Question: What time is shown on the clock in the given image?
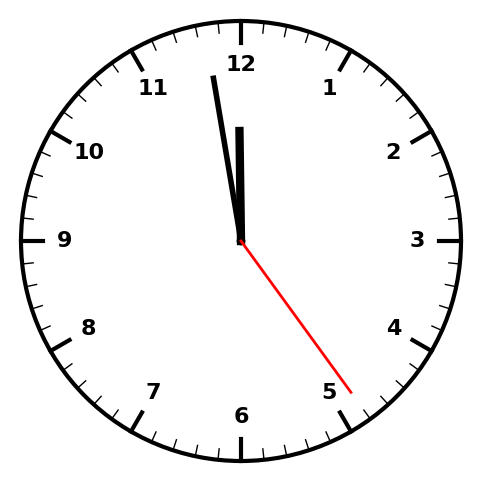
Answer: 11:58:24